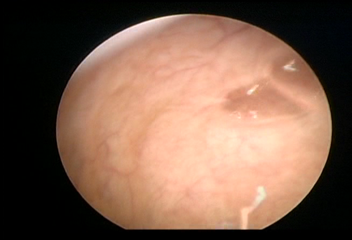
Modality: WLC
Class: Foreign bodies
Subclass: AirBubble
Bladder cancer association: No
Annotated structures: Air bubble